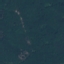
Land use / land cover: Forest